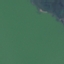
Land use / land cover class: SeaLake